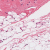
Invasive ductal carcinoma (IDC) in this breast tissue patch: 0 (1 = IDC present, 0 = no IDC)